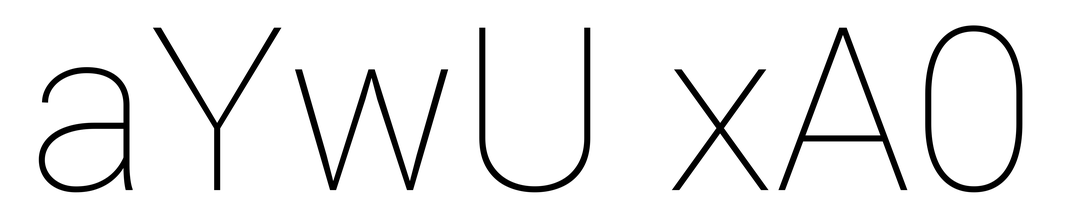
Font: Roboto_Thin